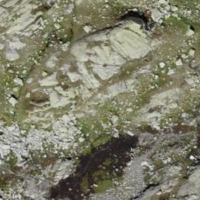
EUNIS habitat code: 48
Species observed at this site:
Aquila chrysaetos